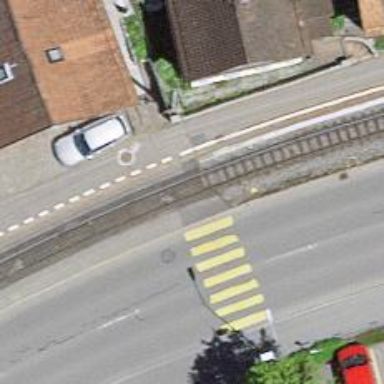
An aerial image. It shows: Crossing for the railway.